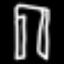
Label: pants